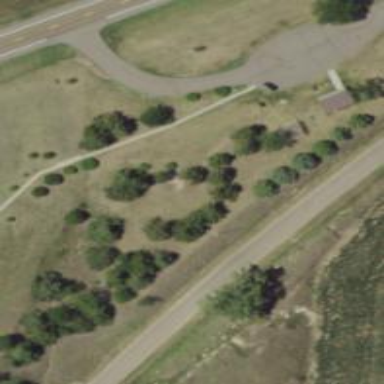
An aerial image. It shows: Rest area on the road.